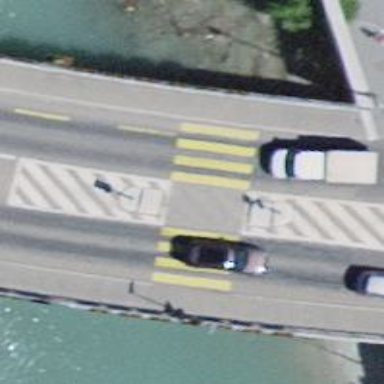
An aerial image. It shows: Primary highway bridge with asphalt surface and dedicated cycle lane on the left.